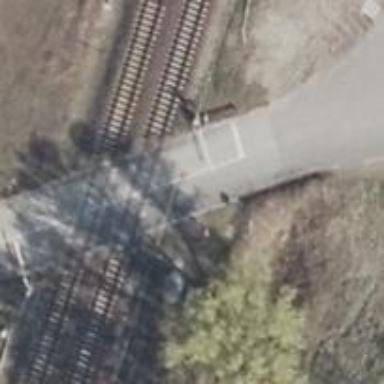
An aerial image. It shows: Level crossing along the railway.